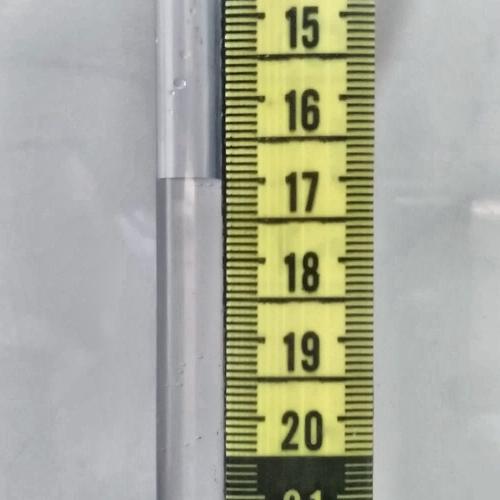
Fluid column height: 17.0 cm